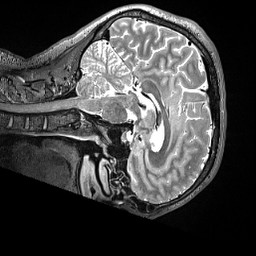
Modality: T2w
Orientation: sagittal
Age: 27
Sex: male
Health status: healthy
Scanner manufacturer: siemens
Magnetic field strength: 3 T
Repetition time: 3.2 s
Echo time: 0.563 s